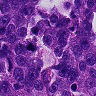
Metastatic tissue present: yes